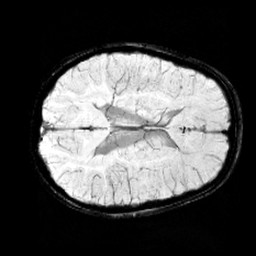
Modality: minIP
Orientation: axial
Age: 11
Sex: male
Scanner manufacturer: siemens
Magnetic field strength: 3 T
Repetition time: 0.027 s
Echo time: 0.02 s